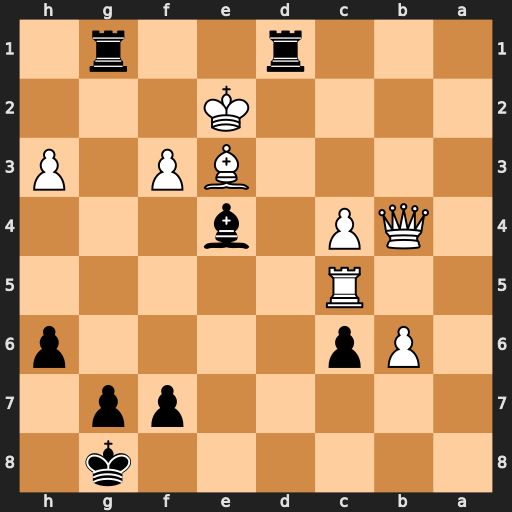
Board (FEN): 6k1/5pp1/1Pp4p/2R5/1QP1b3/4BP1P/4K3/3r2r1
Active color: b
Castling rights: -
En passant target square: -
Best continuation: Bd3+ Kf2 Rdf1#